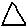
Label: triangle